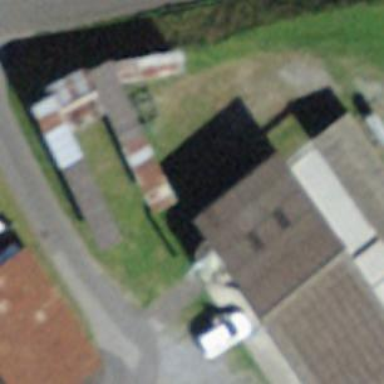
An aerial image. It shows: Rural barn.